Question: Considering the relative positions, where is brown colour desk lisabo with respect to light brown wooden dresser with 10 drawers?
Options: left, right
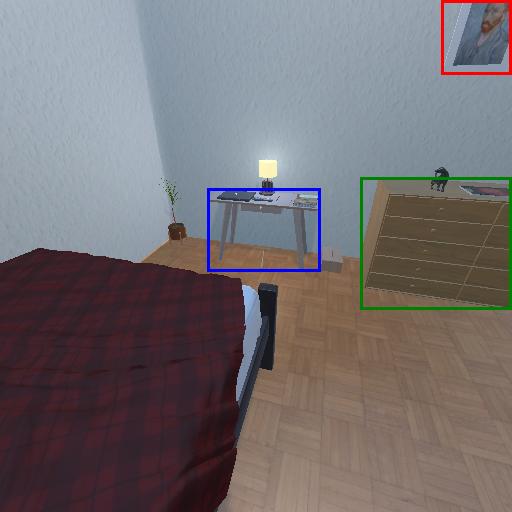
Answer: left